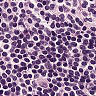
Metastatic tissue present: no